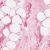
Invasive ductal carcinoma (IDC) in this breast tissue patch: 0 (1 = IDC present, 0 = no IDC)